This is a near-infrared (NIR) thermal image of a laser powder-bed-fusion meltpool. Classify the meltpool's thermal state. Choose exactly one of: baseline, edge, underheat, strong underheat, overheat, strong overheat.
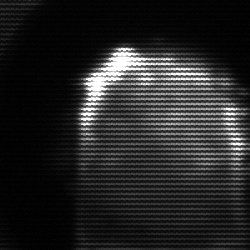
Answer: baseline